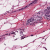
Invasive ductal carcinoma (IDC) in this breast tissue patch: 1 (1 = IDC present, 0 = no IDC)